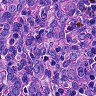
Metastatic tissue present: yes